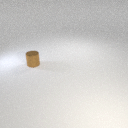
small brown metal cylinder